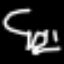
Label: frog